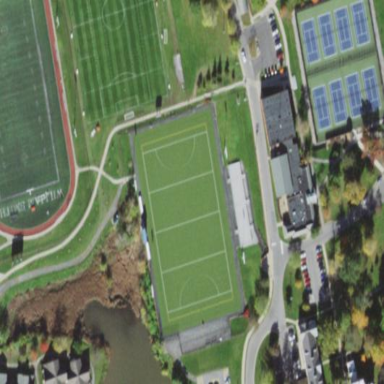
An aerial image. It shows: Artificial turf lacrosse pitch for leisure and sports activities.